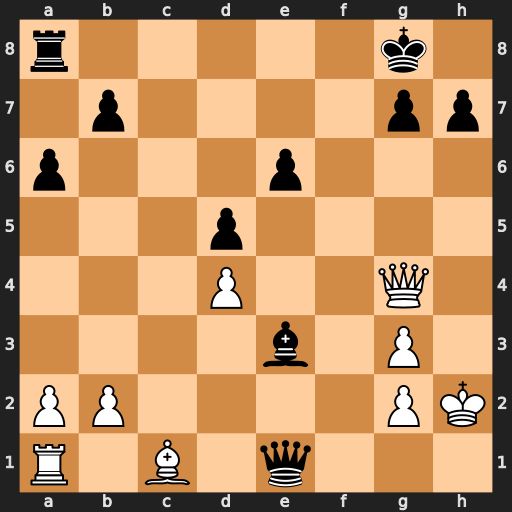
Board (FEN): r5k1/1p4pp/p3p3/3p4/3P2Q1/4b1P1/PP4PK/R1B1q3
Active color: w
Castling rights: -
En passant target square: -
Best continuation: Qxe6+ Kh8 Qxe3